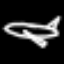
Label: airplane